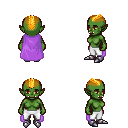
a pixel art fantasy rpg character, female body template, orc, green skin, lavender cape, white pants, light blonde short mohawk hairstyle, metal boots, four views (front, back, left, right), 2x2 character sprite sheet, small pixel art, hard edges, no anti-aliasing